Field crop: maize
Growth stage: 1
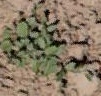
Species: convolvulus